Question: I am using GWT 2.6 and wanted to create a compiler report as described here: <URL>
Using the
'''
-XsoycDetailed
'''
option generated a compiler report like this:

It turns out that there is no source available for the listed "Compiler Metrics" links.
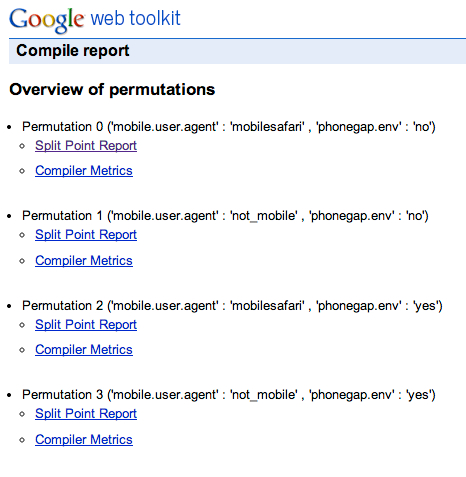
Answer: You should add '-XcompilerMetrics' as parameter to GWT compiler.
Compiler metrics shows source files found by the compiler and also which classes were compiled into js and which were ignored, because they are not reachable from entry point.